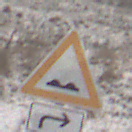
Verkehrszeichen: UnebeneFahrbahn
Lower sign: RichtungsangabeDurchPfeile5
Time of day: Midday
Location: Outdoor (Nature)
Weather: Overcast
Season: Winter
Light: Natural